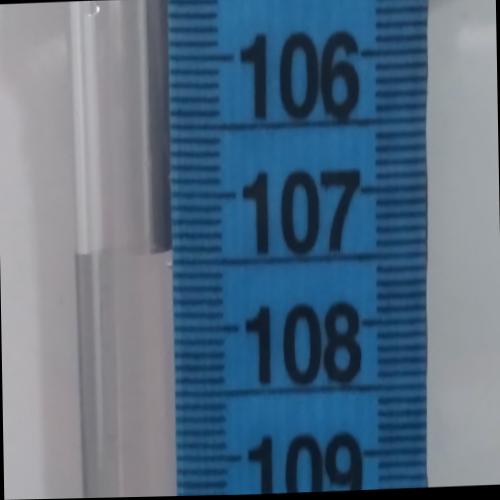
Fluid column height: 107.4 cm